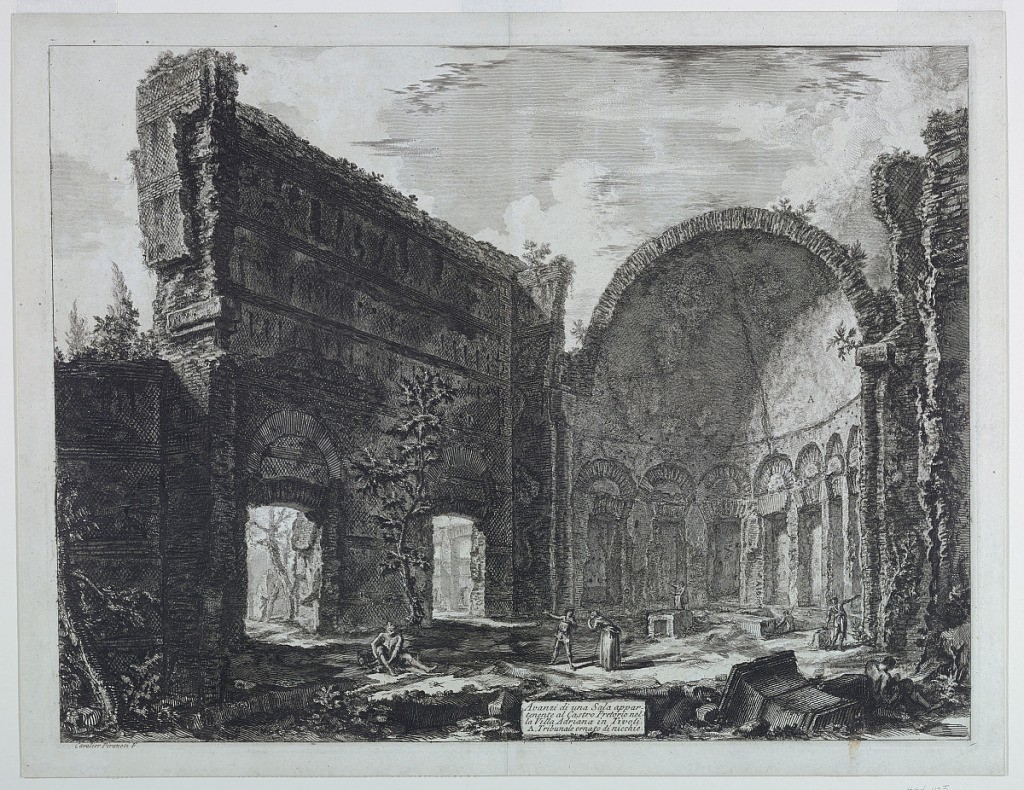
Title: Hadrian's Villa near Tivoli, "Le Vedute di Roma" (1748-1778)
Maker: Giovanni Battista Piranesi, Italian, 1720–1778
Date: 1748–78
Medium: Etching
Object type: Print
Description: Ruins of a Classical building with an apse.  Interior of praetorian castle, with scattered small-scale figures.  At left, is a section of a high wall with two arched doorways.  At right, a curved wall with seven niches surmounted by a half-dome (the apse).  Etched in the cartouche: Avanzi di una Sala appar / tenente al Casto Pretorio nel / la Villa Adriana in Tivoli / A. Tribunale ornato di nicchie, and signed on the plate at lower left: Cvalier Piranesi F.